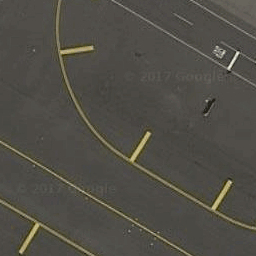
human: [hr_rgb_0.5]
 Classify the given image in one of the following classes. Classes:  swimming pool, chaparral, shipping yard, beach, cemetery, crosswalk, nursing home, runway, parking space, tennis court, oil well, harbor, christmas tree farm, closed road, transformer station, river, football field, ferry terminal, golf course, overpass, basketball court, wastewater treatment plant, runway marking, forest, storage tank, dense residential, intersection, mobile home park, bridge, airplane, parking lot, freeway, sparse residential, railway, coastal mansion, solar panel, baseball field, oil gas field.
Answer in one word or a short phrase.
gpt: runway marking